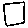
Label: square